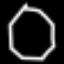
Label: octagon